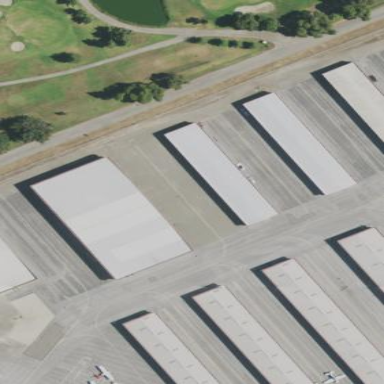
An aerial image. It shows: Hangar located at airport.